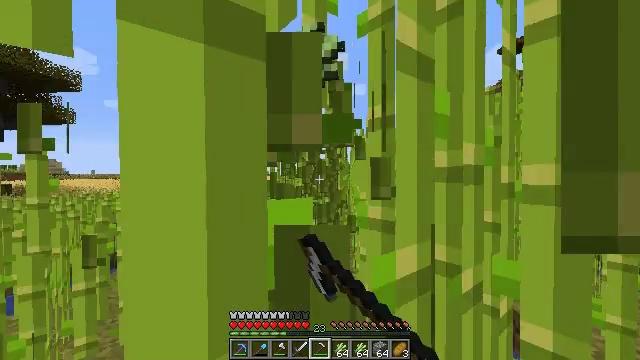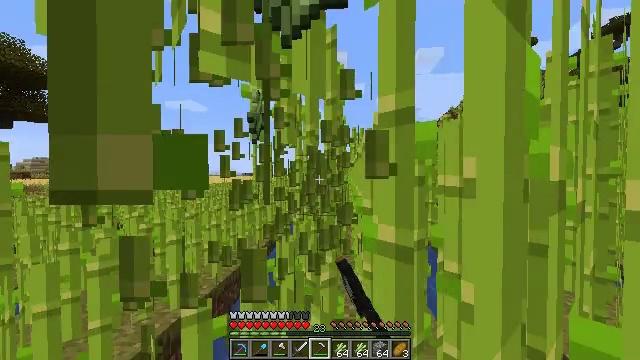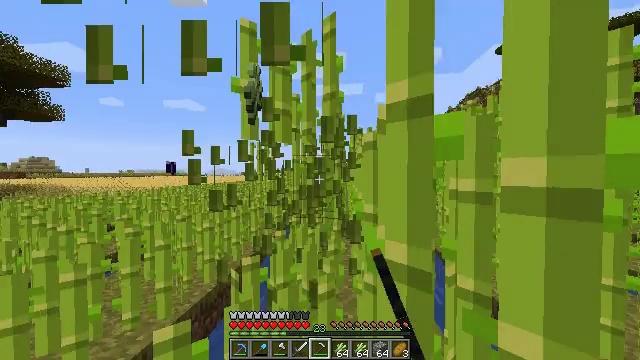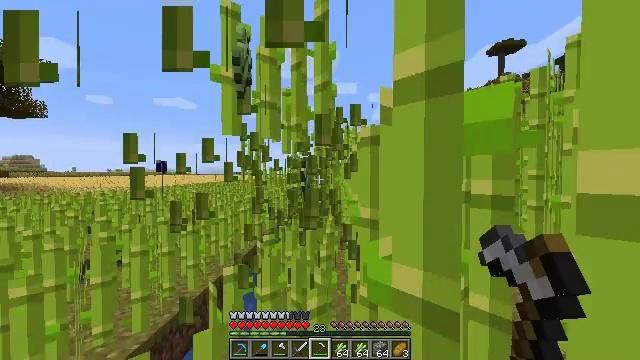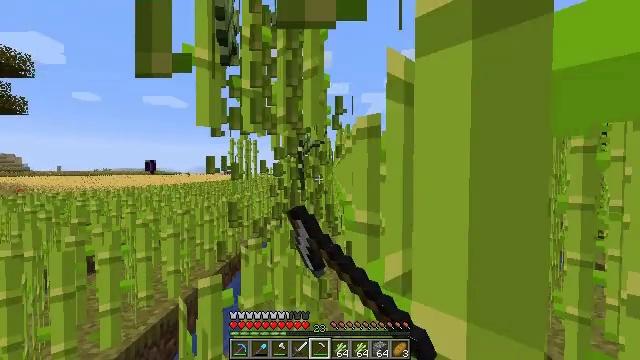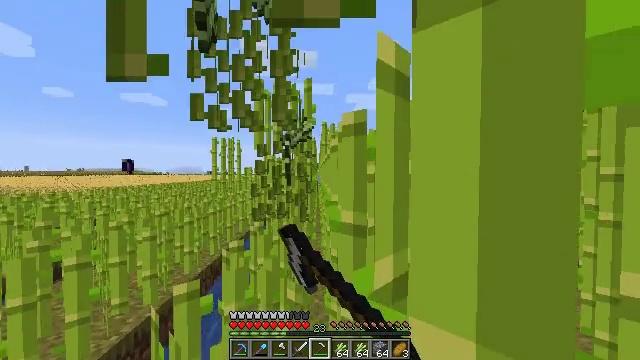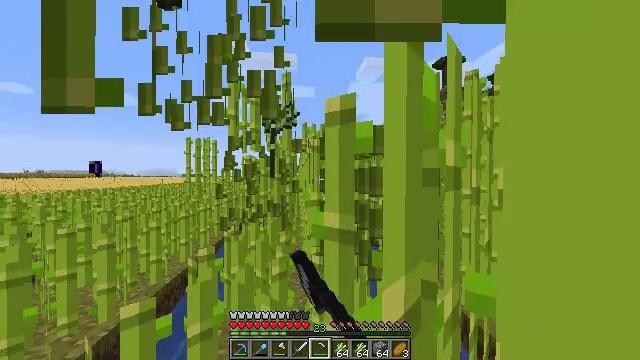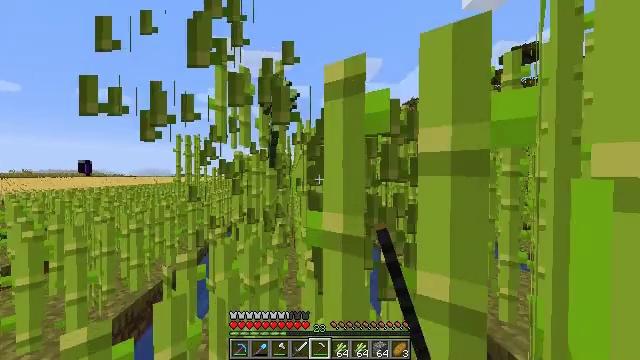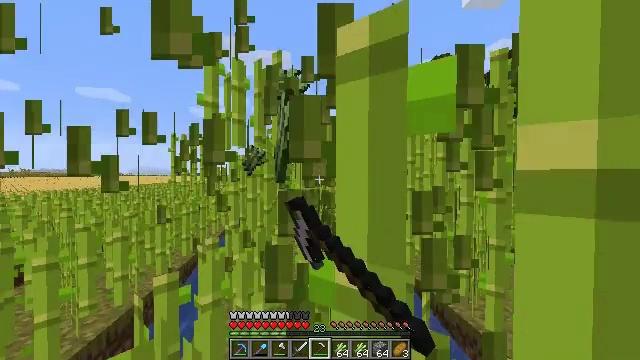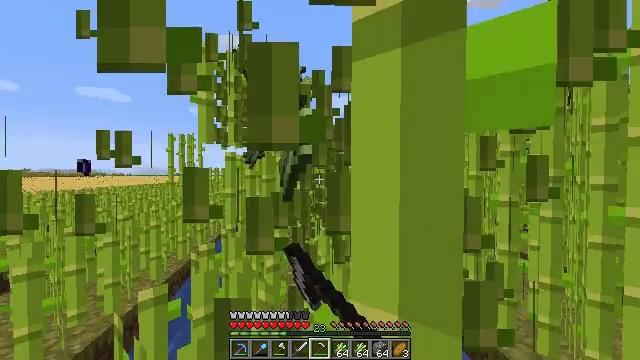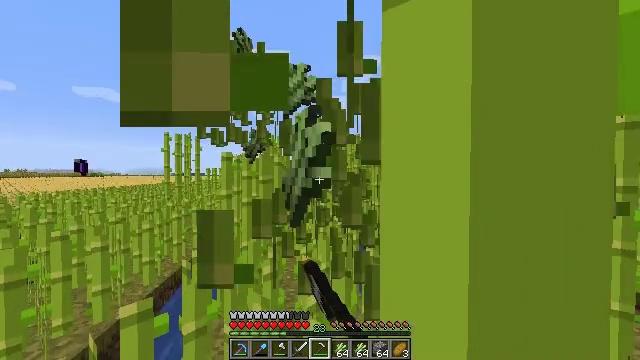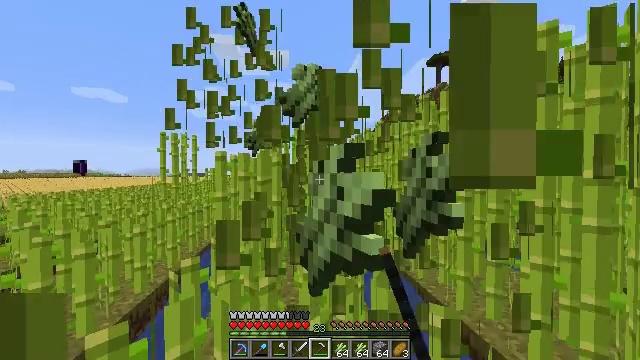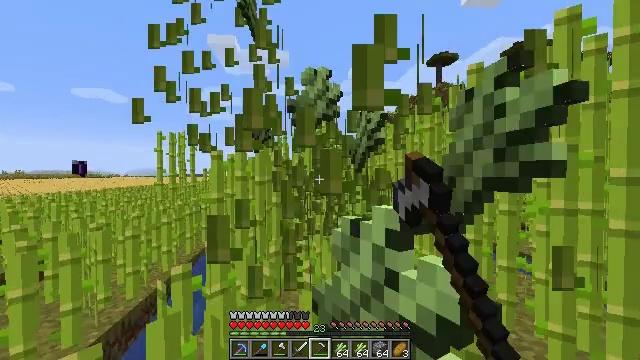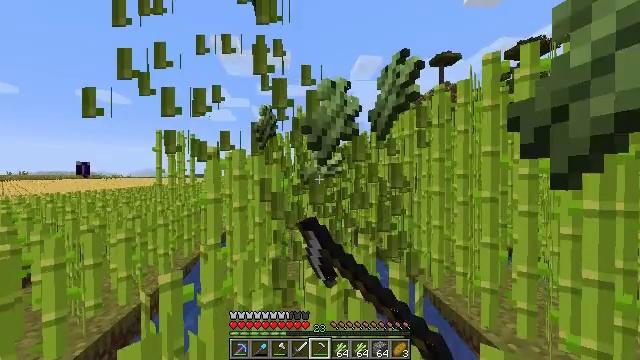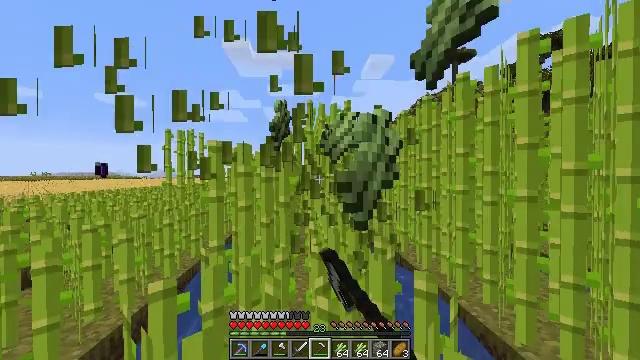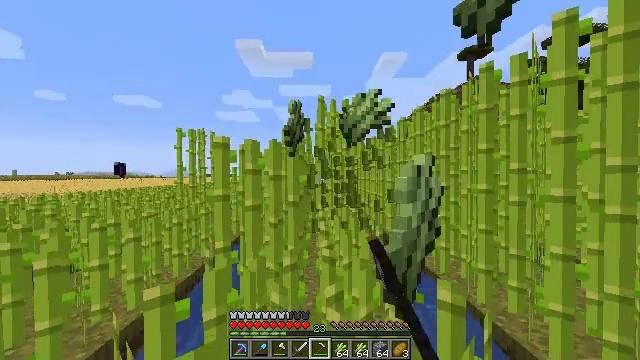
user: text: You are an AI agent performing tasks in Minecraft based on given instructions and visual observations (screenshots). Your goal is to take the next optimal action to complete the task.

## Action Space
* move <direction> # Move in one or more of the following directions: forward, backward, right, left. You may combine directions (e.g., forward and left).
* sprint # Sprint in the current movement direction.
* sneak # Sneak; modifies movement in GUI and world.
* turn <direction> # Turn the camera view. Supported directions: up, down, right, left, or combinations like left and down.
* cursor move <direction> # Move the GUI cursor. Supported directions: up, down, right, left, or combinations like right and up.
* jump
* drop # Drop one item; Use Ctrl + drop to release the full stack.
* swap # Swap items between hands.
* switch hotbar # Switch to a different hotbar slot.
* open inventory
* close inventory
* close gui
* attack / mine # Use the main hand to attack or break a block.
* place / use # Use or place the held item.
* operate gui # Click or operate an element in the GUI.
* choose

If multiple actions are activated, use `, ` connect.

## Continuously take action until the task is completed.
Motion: motion action
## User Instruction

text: Collect sugar cane near water sources.
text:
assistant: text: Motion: move forward, attack / mine
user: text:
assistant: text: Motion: move forward
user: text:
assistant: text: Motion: move forward, turn right, attack / mine
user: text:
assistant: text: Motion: move forward, turn right, attack / mine
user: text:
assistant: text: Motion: move forward, turn right, attack / mine
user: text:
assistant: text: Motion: move forward, turn right, attack / mine
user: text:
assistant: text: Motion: move forward, turn right, attack / mine
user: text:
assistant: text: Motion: move forward, attack / mine
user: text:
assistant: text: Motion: move forward, attack / mine
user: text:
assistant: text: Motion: move forward, attack / mine
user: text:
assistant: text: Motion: move forward, attack / mine
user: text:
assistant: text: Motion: move forward, attack / mine
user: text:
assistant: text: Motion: move forward, attack / mine
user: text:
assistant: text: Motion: move forward, turn left, attack / mine
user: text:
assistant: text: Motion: move forward, turn left, attack / mine
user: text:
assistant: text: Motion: move forward, turn left, attack / mine
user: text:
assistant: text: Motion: move forward, turn left, attack / mine
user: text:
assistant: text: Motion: move forward, turn left, attack / mine
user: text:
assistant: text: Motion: move forward, turn left, attack / mine
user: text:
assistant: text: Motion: move forward, attack / mine
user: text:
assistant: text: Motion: move forward, attack / mine
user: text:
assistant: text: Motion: move forward, turn right, attack / mine
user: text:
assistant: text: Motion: move forward, turn right, attack / mine
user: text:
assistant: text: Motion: move forward, attack / mine
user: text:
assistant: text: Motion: move forward, attack / mine
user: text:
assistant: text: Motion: move forward, sprint, attack / mine
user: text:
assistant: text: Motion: move forward, sprint, attack / mine
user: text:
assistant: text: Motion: move forward, sprint, attack / mine
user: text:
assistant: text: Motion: move forward, sprint, attack / mine
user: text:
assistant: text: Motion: move forward, sprint, turn left, attack / mine